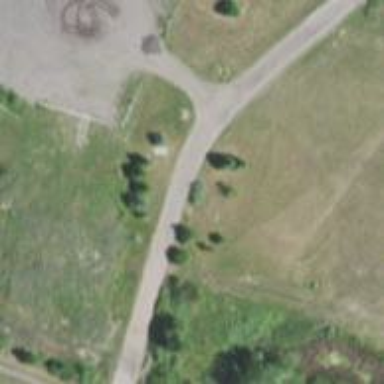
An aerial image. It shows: Disc golf hole.